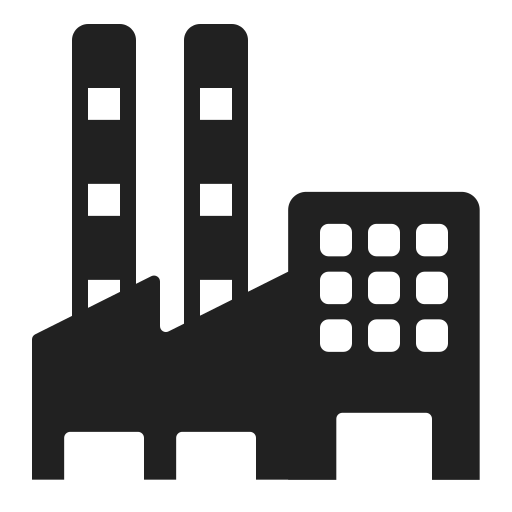
factory high contrast